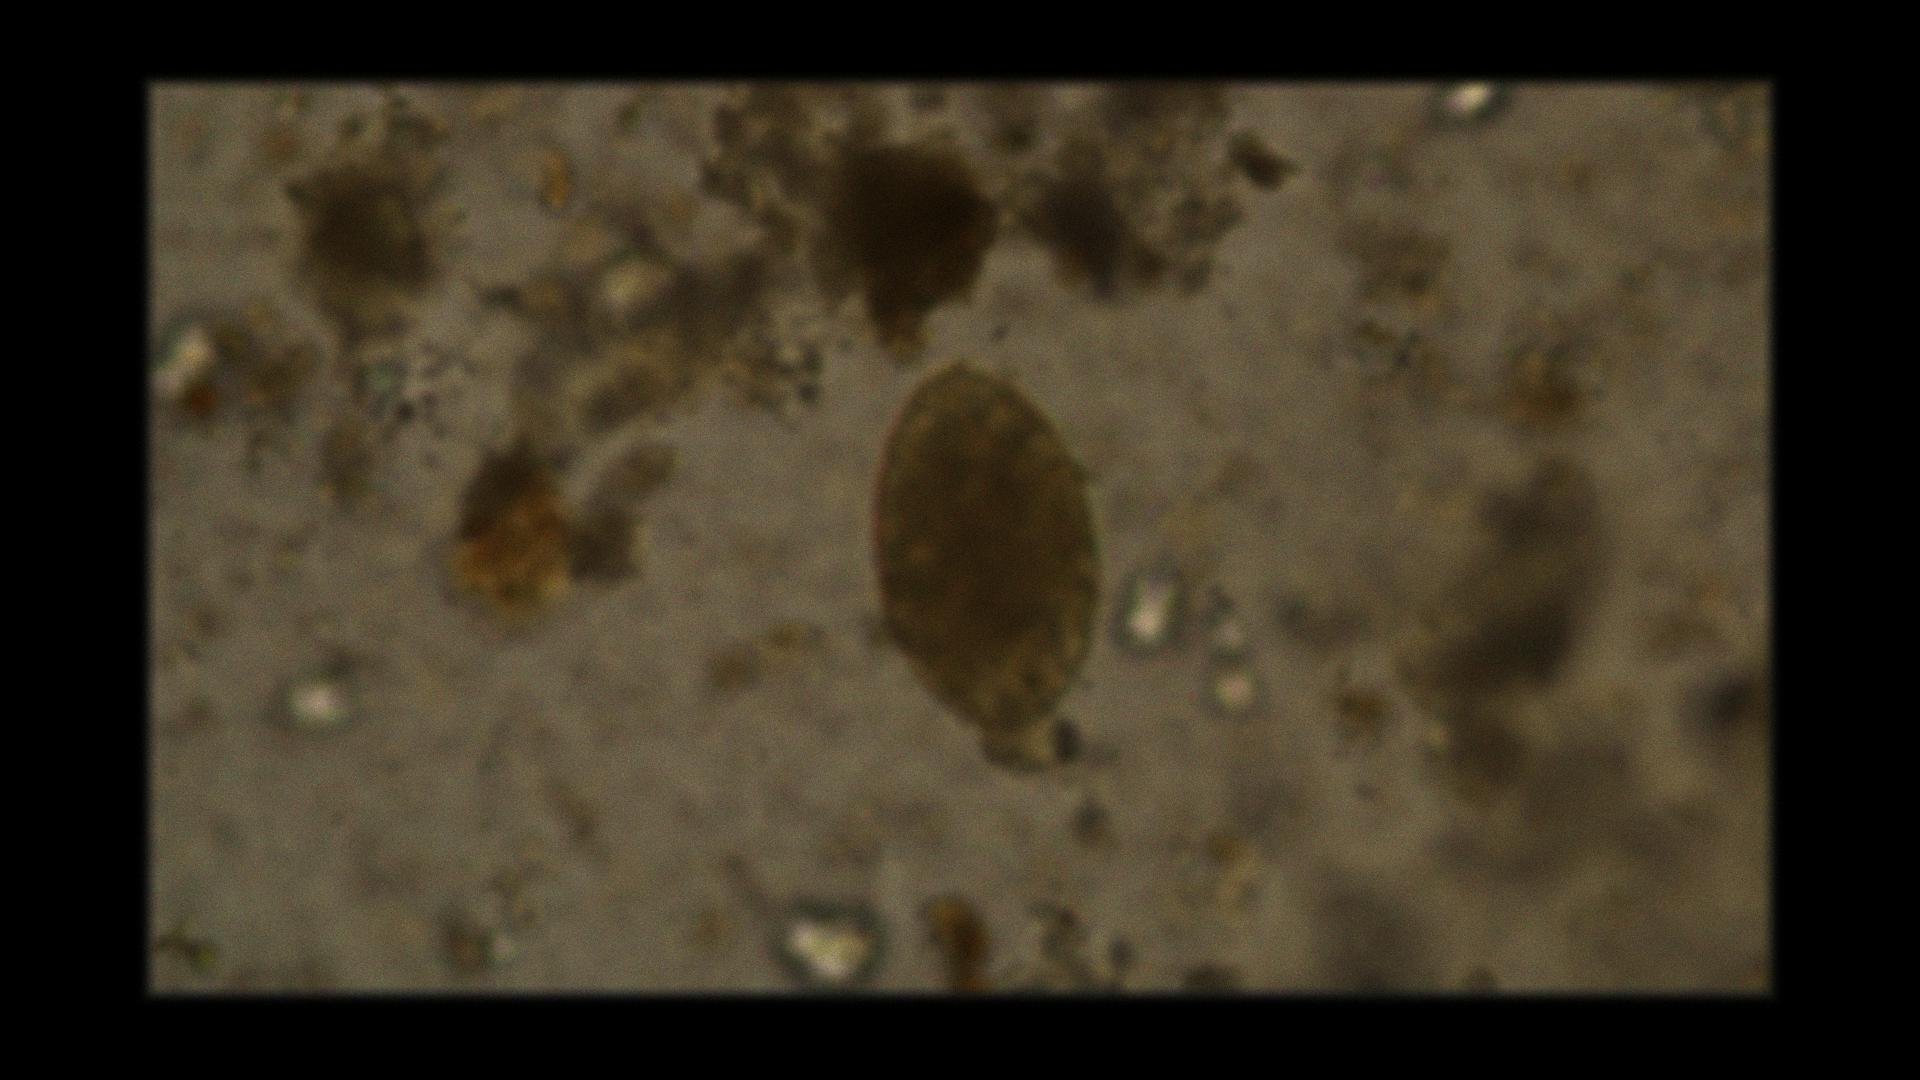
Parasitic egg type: Fasciolopsis buski